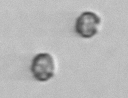
Label: Thalassiosira_sp_aff_mala